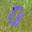
Label: 0